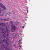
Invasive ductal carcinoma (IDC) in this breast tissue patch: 1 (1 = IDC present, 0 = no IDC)